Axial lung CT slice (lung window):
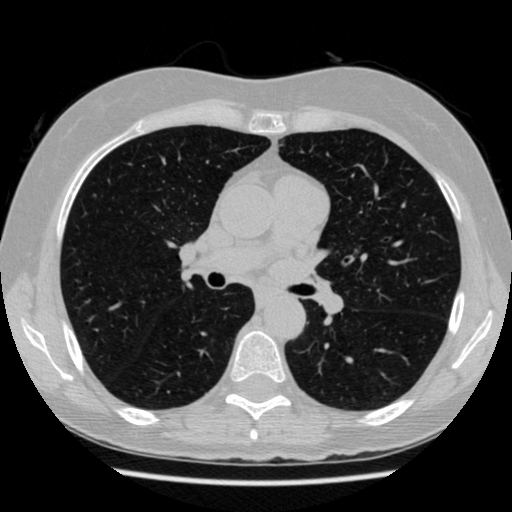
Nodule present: no